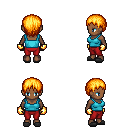
a pixel art fantasy rpg character, female body template, human, dark skin, teal pirate shirt, red pants, light blonde plain hairstyle, gold gloves, gray slippers, four views (front, back, left, right), 2x2 character sprite sheet, small pixel art, hard edges, no anti-aliasing